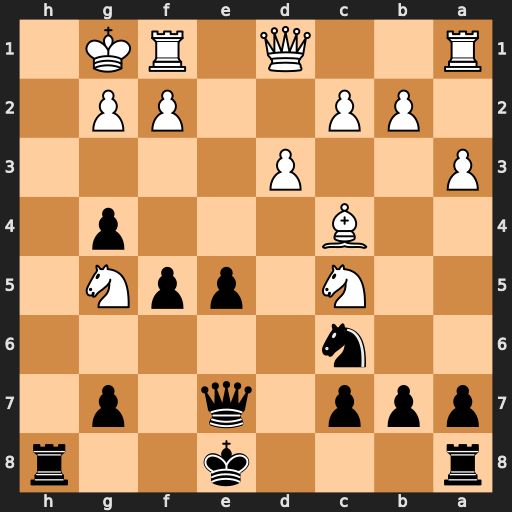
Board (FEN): r3k2r/ppp1q1p1/2n5/2N1ppN1/2B3p1/P2P4/1PP2PP1/R2Q1RK1
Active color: b
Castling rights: kq
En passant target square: -
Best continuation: Qxg5